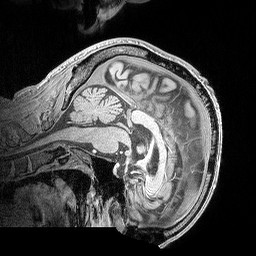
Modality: MP2RAGE
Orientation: sagittal
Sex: male
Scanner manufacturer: siemens
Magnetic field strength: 3 T
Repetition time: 5 s
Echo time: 0.00292 s